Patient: sex M, age 72
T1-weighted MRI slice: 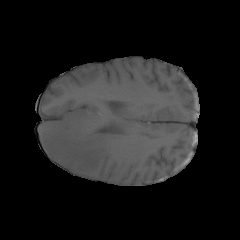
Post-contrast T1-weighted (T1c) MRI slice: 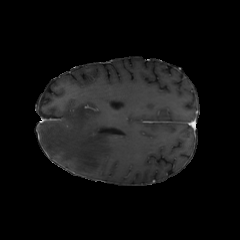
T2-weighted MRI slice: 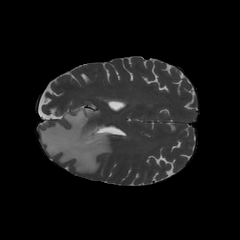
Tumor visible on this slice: yes
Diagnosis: Glioblastoma, IDH-wildtype
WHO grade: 4